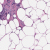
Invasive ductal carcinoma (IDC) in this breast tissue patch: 1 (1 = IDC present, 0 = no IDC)